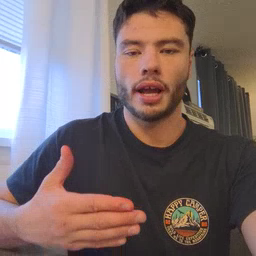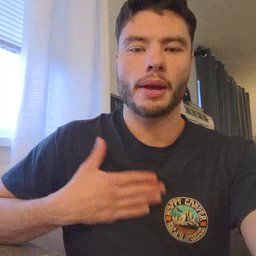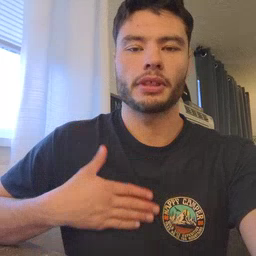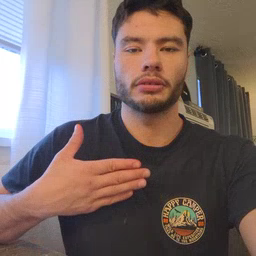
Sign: happy